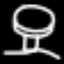
Label: mushroom